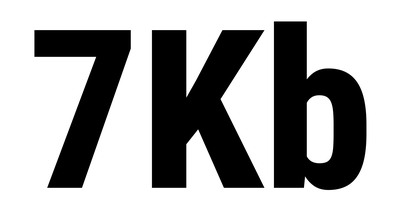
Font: Roboto_Condensed_ExtraBold